Question: I am currently attempting to scrape Wunderground's Pollen website (as their API doesn't at the moment support pollen data).
'''
doc = Jsoup.connect("http://www.wunderground.com/DisplayPollen.asp?Zipcode=19104").get();
for(int i = 0; i < 4; i++)
{
Element levels = doc.select("td.levels").get(i);
Element dates = doc.select("td.text-center.even-four").get(i);
levelsList.add(levels.text());
datesList.add(dates.text());
}
'''
Attached above is the code that I used to capture the pollen index and the day it was capture.
I am currently trying to capture pollen type, an example of the HTML is below.

Using 'div.panel':
'Element pollenType = doc.select("div.panel").first();'
It scrape the Pollen Type, but it also scrapes the entire panel of the page, meaning it captures more data than I want. I am only interested in this: 'Pollen Type: Oak, Birch and Maple.'
Which branch do I have to capture? Or, what am I doing wrong?
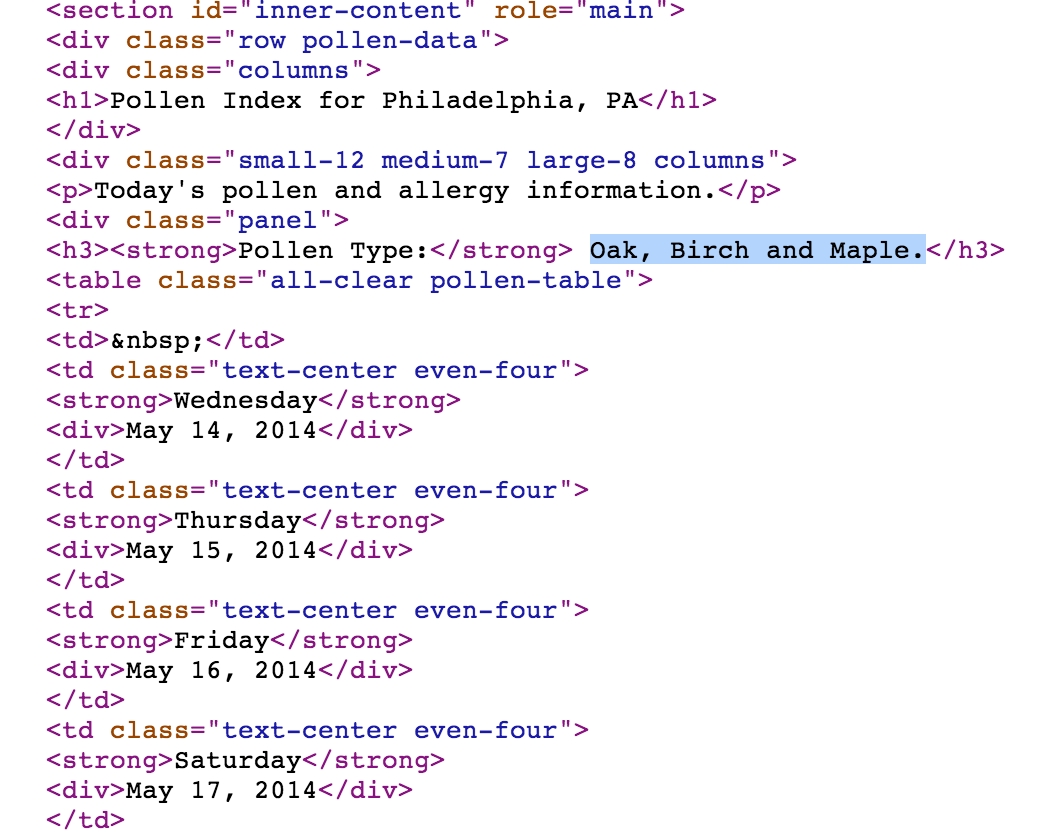
Answer: If you're only interested in the content of the heading you could select:
'''
doc.select("div.panel h3").first().text()
'''